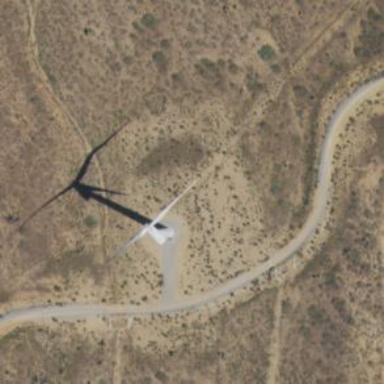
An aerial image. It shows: Wind turbine generator that utilizes wind as its source for generating electricity. It is of the horizontal axis type.